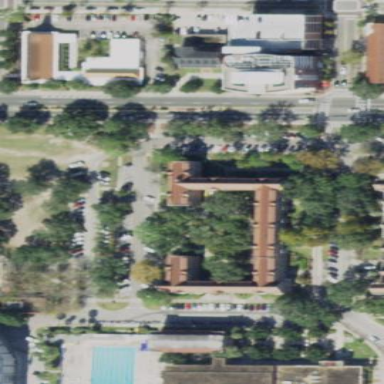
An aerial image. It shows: Historic dormitory building used for residential purposes.